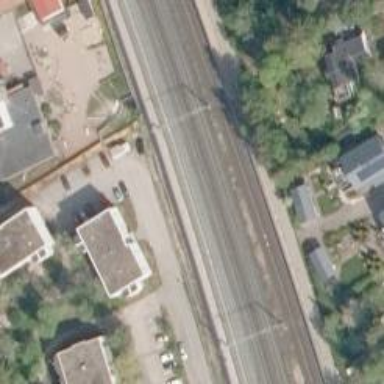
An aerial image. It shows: Railway track with continuous electrified contact line.